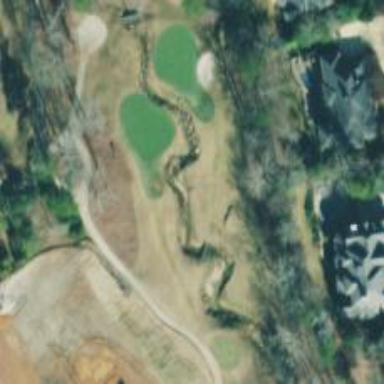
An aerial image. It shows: Path for both roads and golfers.